Interaction volume radius: 10 \u00c5
Interaction volume height: 30 \u00c5
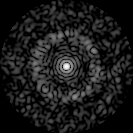
Disorder parameter: 0.8232